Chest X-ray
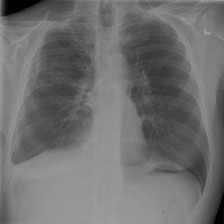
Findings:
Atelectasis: negative
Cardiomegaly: negative
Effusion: negative
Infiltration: negative
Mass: negative
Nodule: negative
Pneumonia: negative
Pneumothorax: negative
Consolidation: negative
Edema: negative
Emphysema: negative
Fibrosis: negative
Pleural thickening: negative
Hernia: negative